Field crop: maize
Growth stage: 2
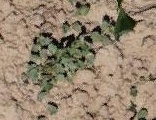
Species: convolvulus